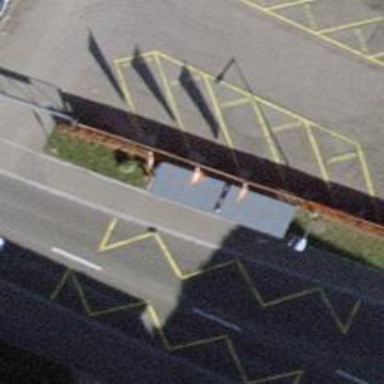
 serving as platform for public transportation."